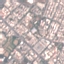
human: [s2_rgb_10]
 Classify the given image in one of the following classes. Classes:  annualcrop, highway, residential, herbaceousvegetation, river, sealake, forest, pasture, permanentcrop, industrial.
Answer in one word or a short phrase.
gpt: Residential